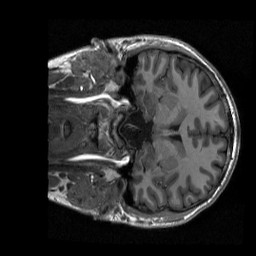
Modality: T1w
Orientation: coronal
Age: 26
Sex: male
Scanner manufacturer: siemens
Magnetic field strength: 3 T
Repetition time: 2.3 s
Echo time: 0.00298 s